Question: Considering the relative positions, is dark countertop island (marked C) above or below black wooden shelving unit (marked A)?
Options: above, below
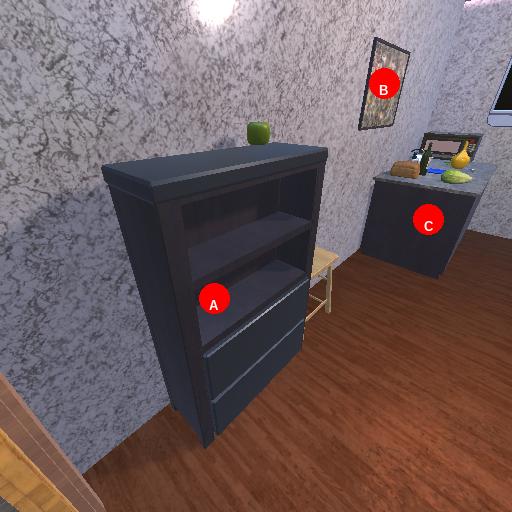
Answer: above